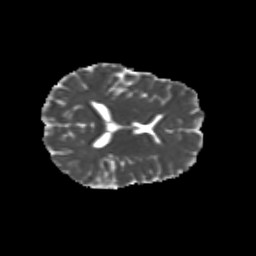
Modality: MD
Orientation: axial
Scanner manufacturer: siemens
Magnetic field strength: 3 T
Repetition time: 9.2 s
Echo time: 0.084 s